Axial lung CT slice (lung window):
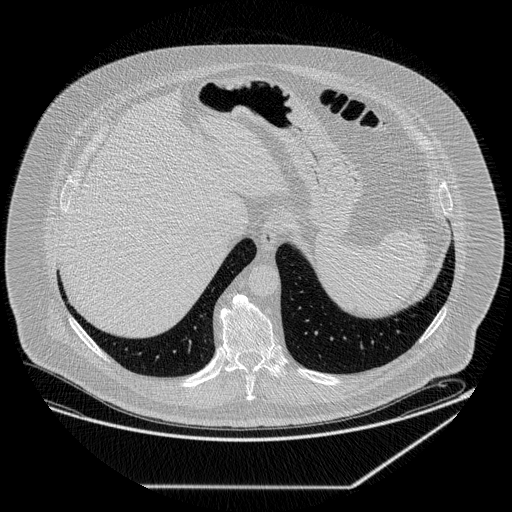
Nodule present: no